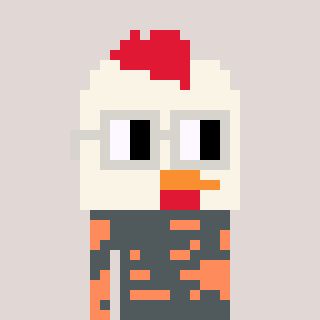
a pixel art character with square light gray glasses, a chicken-shaped head and a peachy-colored body on a warm background